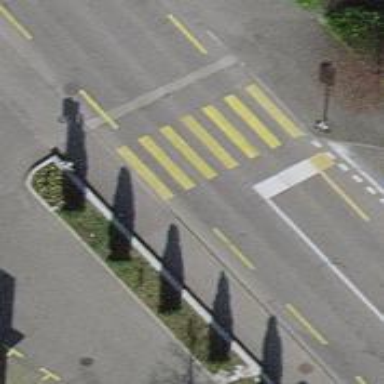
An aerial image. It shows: Marked crossing on the road with clear markings.